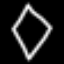
Label: diamond